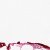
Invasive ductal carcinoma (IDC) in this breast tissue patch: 0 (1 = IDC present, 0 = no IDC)